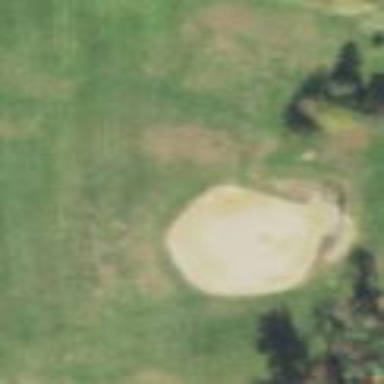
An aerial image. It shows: Baseball pitch for leisure land activities.